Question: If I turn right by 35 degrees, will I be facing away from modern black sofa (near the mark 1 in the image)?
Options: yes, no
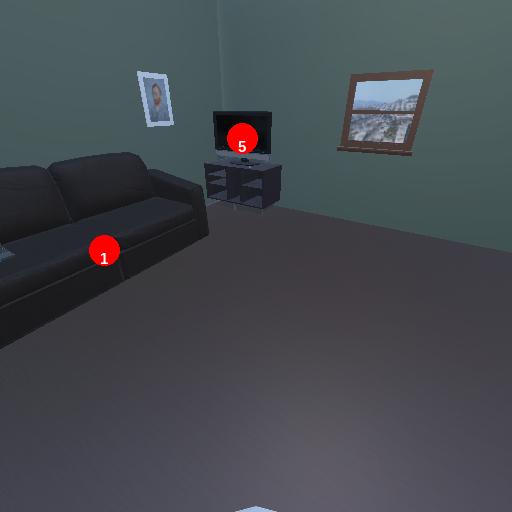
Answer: yes